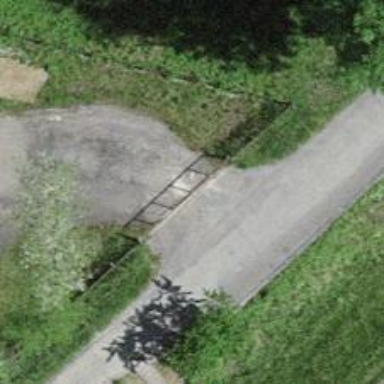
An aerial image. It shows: Gate.